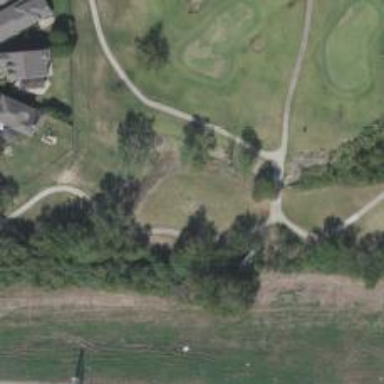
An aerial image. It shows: Disc golf hole in disc golf sport setting.